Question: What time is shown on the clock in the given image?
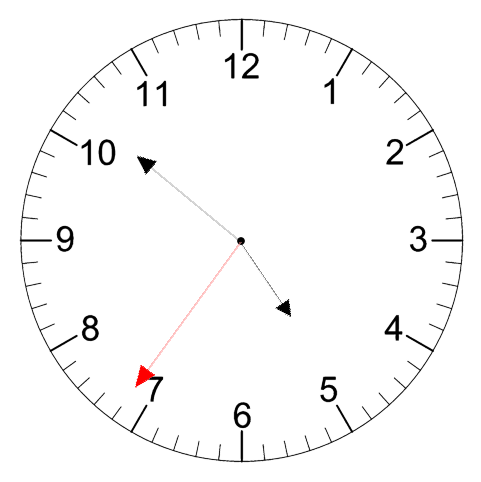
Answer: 04:51:36